Field crop: maize
Growth stage: 2
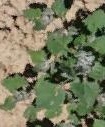
Species: chenopodium